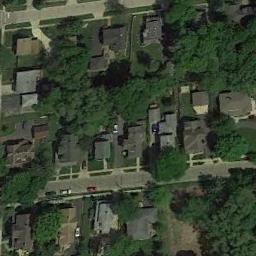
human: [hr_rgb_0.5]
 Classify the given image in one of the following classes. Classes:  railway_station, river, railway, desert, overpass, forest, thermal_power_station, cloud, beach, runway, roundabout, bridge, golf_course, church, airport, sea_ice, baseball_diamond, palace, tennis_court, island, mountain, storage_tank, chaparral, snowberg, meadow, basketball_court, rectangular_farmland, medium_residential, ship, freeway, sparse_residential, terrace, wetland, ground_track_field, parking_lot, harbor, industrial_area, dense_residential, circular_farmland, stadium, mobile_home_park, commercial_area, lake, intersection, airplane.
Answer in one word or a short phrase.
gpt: medium_residential